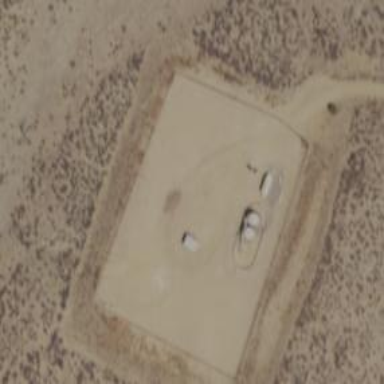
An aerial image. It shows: Storage tank with man-made structure.